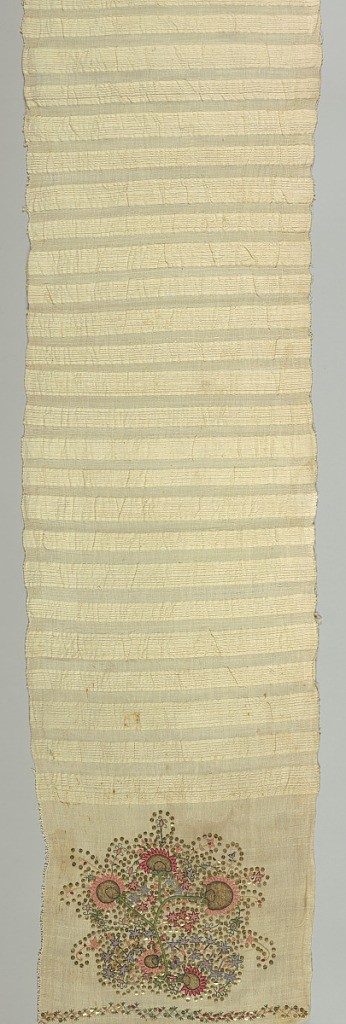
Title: Textile
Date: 19th century
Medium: silk embroidery with metal on linen foundation Technique: embroidered on plain weave
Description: Narrow panel of cream-colored linen, embroidered at one end with silk and metal paillettes. Large floral spray with zigzag borders.